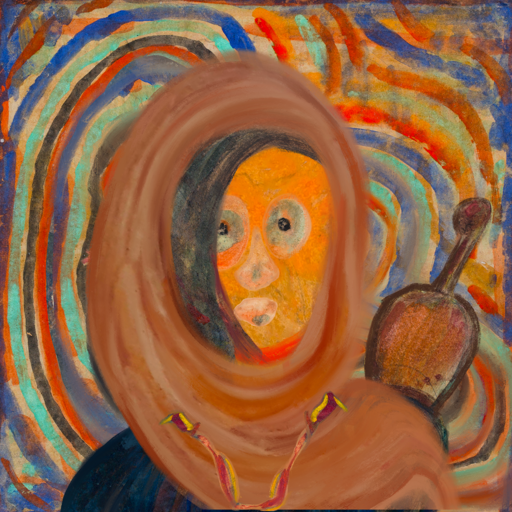
Background: Sisters, Head And Neck Front: Sisters, Face Front: Childish, Bust: Pipe, Hair Front: Gypsy_Mother, Head Accessory: Pious_Lady_Scarf, Second Necklace: Gypsy_Mother_1, Necklace: Blank, Baby: Blank